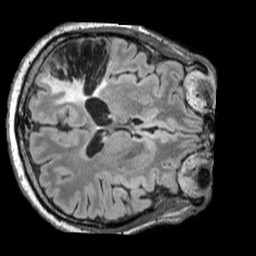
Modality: FLAIR
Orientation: axial
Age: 55
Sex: male
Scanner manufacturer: siemens
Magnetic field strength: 3 T
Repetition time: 5 s
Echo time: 0.387 s